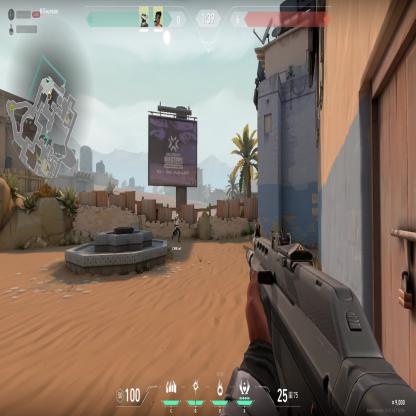
Label: teammate